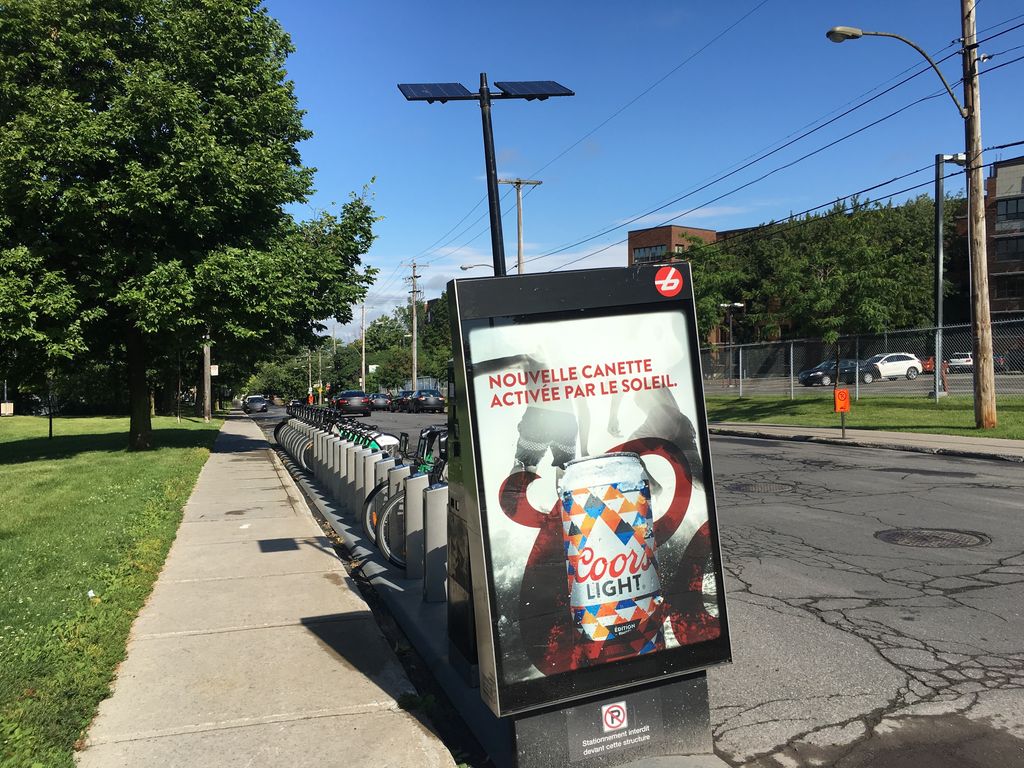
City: montreal